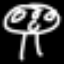
Label: mushroom